Question: I want to verify if the radio buttons in the second line are disabled when I choose 'No' in the first line. Wondering what exactly I should do after clicking on 'No' ? Like and IsDispllyed or IsEnabled?

HTML when check box is enabled :
'''
<input class="bookingAttended" type="radio" name="inspection_booking_fastTrackTriage" value="Y">
'''
HTML when check box is disabled :
'''
<input class="bookingAttended" type="radio" name="inspection_booking_fastTrackTriage" value="Y" disabled="">
'''
Thanks for any hints!
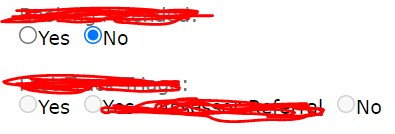
Answer: As you see in the 'HTML' of the input element you provided, it has 'disabled' attribute when it is disabled and missing that attribute when the button is enabled.
So, you can use
'''
driver.findElements(By.xpath("//input[@name='inspection_booking_fastTrackTriage'] and @disabled"))
'''
and validate that the returned list is not empty or wait until that element is present with the following code
'''
WebDriverWait wait = new WebDriverWait(driver, 30);
wait.until(ExpectedConditions.presenceOfElementLocated(By.xpath("//input[@name='inspection_booking_fastTrackTriage'] and @disabled")));
'''
I guess the 'xpath' above is unique. Otherwise you will have to use some relations to some additional parent element to uniquely locate that element.